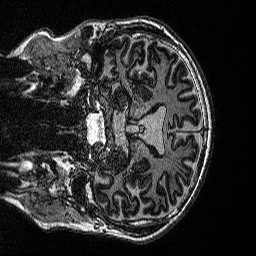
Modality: MP2RAGE
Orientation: coronal
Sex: male
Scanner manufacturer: siemens
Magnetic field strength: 3 T
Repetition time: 5 s
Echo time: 0.00292 s